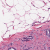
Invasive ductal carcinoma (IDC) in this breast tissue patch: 1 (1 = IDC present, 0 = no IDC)